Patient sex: M
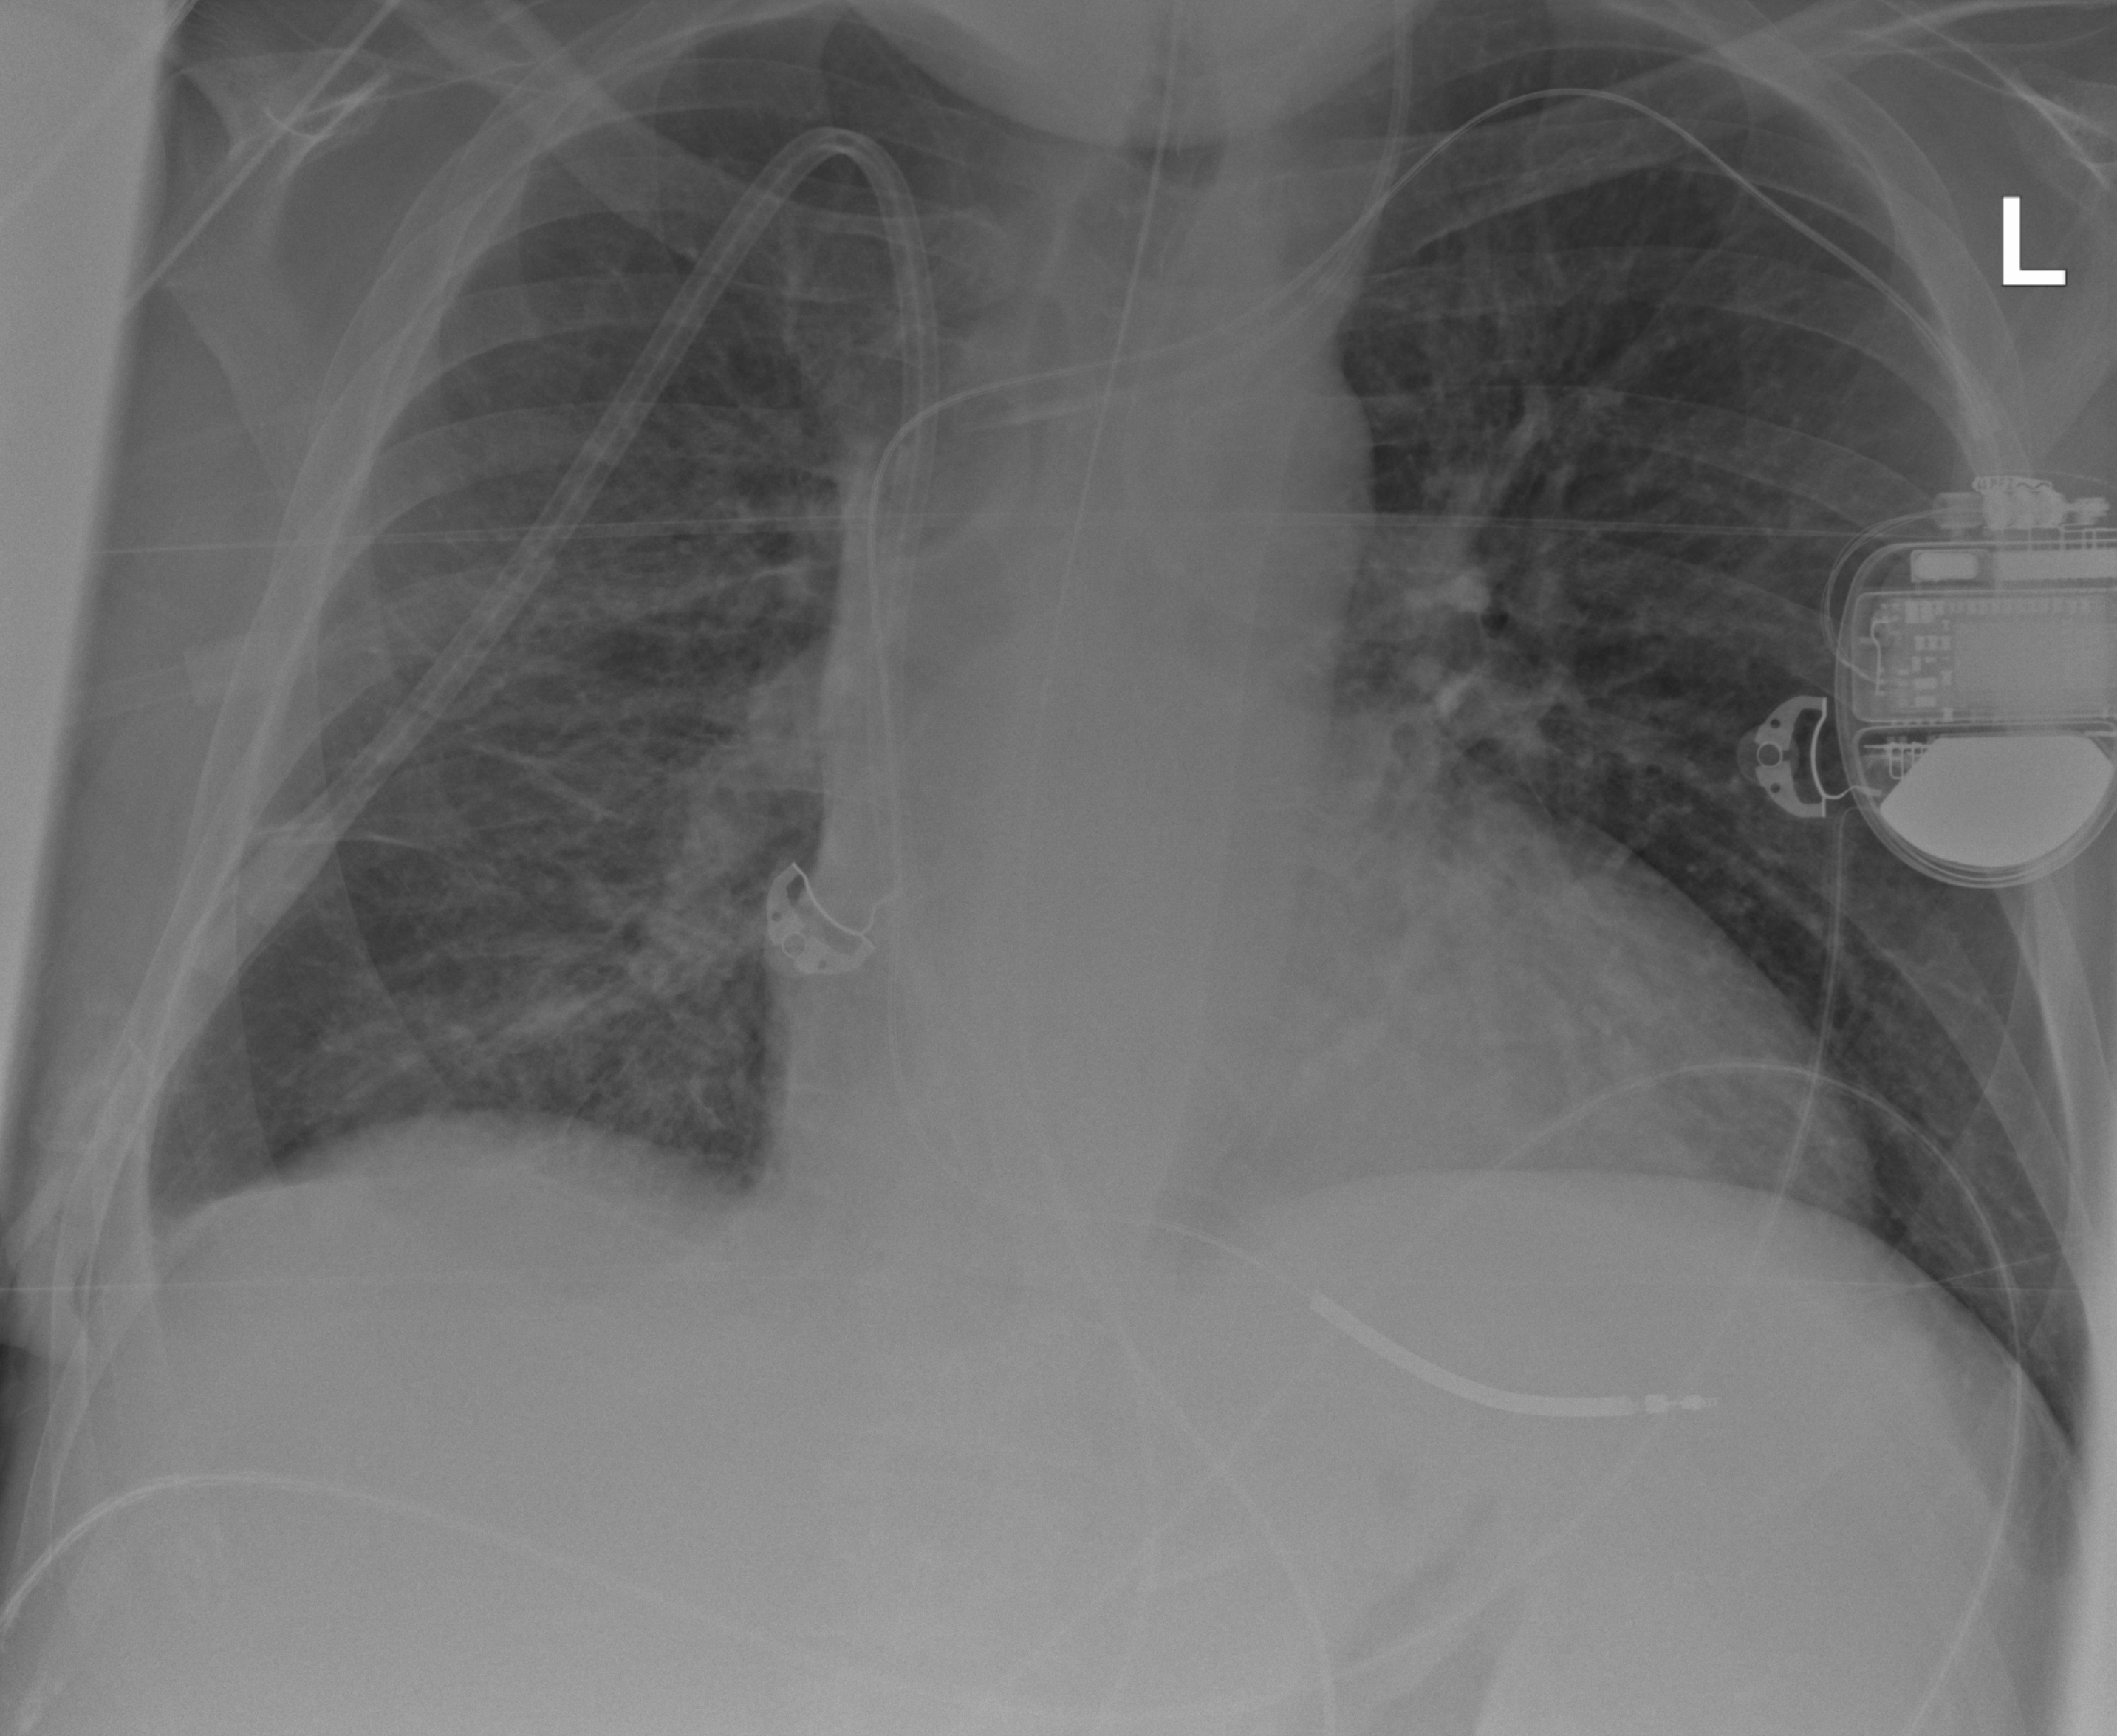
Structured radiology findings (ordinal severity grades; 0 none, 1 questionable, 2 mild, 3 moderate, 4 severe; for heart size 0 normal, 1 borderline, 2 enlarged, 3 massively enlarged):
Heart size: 2
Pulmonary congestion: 2
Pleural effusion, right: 2
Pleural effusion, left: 0
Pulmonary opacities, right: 2
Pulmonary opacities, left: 0
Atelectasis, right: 2
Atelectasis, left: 2